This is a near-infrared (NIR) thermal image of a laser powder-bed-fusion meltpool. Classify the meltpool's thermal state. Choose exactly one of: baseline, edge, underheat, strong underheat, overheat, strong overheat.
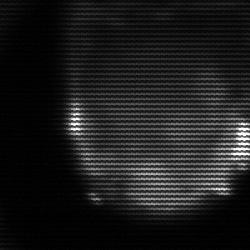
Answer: edge